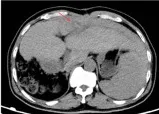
Results of multi-phase CT scans can be evaluated after different periods of conversion therapy. The red arrow indicates an intrahepatic tumor. (E) CT image after preoperation in the period of non-contrast scan.
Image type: radiology (ct)